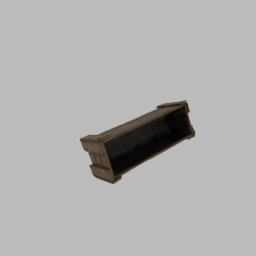
Label: mechanical